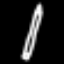
Label: pencil